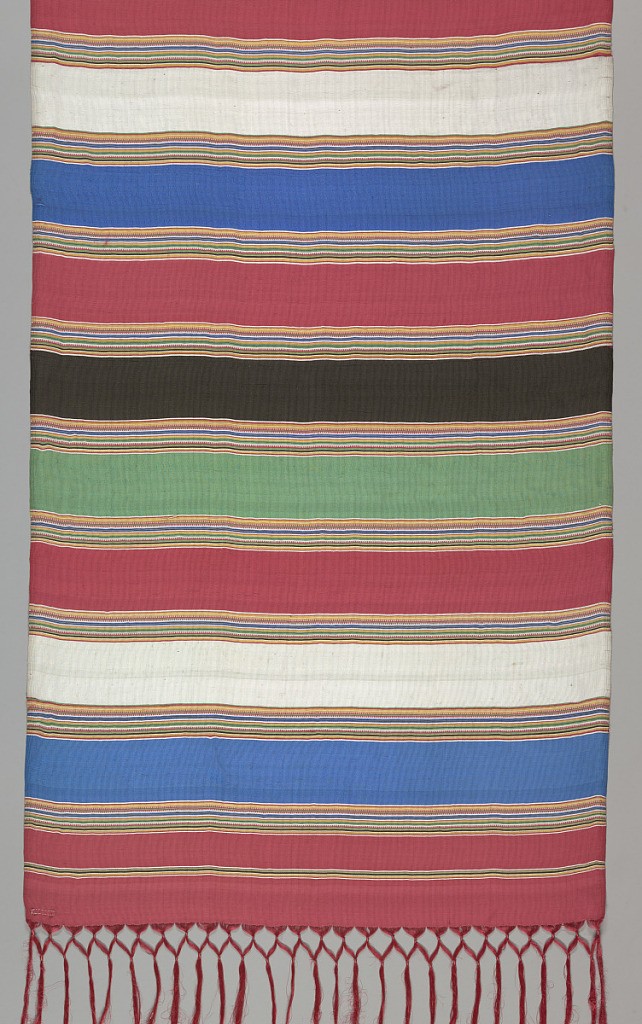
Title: Shawl
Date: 1883
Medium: silk Technique: plain weave
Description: Broad sash of vertically ribbed silk plain cloth. Broad horizontal stripes of brilliant red, blue, green, black, and white. Narrow horizontal stripes of the same colors with the addition of yellow. Long knotted red silk fringe at ends formed by warp ends.